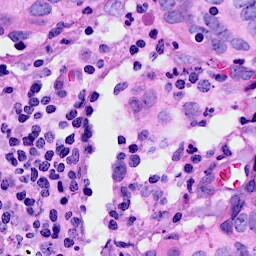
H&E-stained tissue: Breast